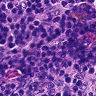
Metastatic tissue present: no